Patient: sex M, age 57
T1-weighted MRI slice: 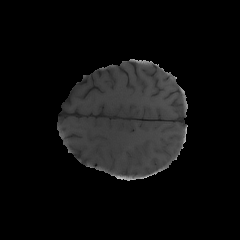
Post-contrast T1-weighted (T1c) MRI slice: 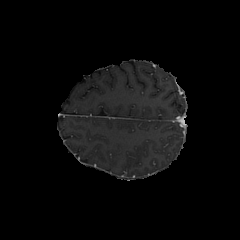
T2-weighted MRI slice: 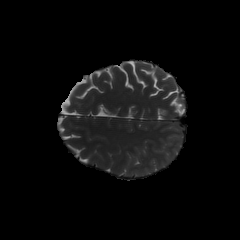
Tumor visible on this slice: no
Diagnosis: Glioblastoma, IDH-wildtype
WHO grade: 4